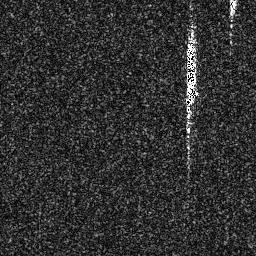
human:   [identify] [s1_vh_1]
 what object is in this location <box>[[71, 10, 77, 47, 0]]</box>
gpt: <ref>1 medium ship at the top right</ref>